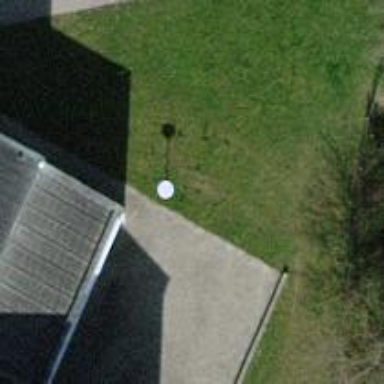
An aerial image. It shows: Support pole.